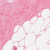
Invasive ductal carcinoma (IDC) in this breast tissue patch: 0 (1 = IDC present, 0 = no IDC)